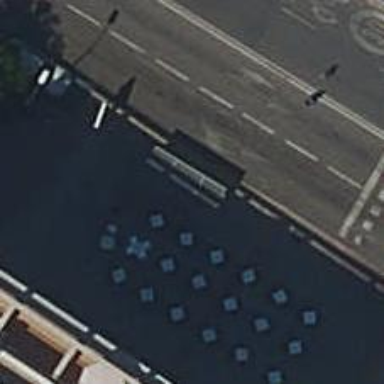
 serving as platform for public transportation."